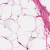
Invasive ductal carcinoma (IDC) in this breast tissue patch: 0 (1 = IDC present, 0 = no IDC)